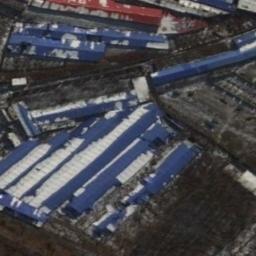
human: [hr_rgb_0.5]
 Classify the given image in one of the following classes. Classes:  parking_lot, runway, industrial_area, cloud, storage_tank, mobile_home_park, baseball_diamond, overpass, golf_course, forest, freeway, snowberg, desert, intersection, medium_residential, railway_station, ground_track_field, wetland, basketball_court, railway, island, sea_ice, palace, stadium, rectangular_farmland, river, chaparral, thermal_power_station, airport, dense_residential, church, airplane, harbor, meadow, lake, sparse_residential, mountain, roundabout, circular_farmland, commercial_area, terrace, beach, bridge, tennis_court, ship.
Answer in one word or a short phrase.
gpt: industrial_area